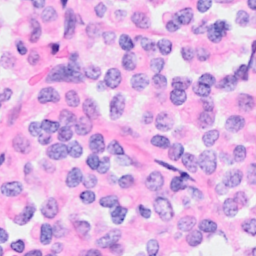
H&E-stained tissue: Breast